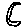
Label: moon